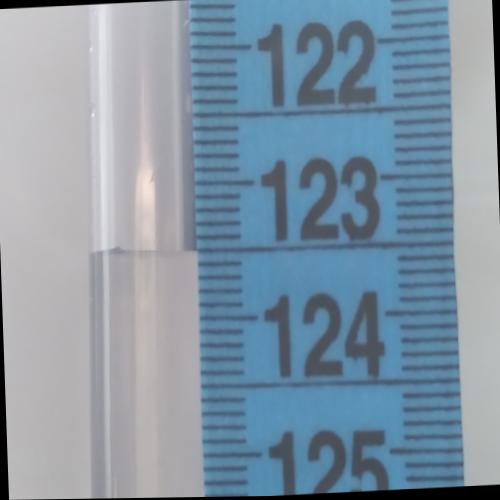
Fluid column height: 123.5 cm